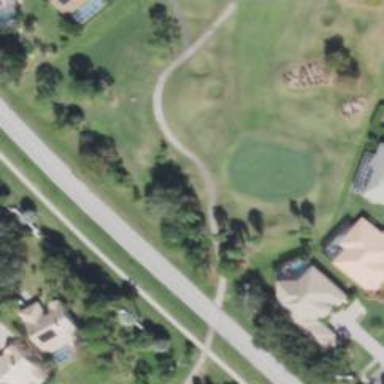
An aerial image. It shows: Golf cartpath that is also road path.